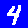
Digit: 4